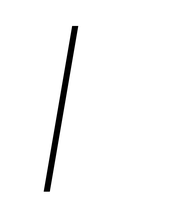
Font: Roboto-Italic_Thin_Italic